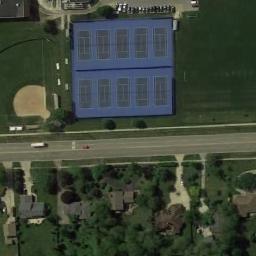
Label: tennis_court